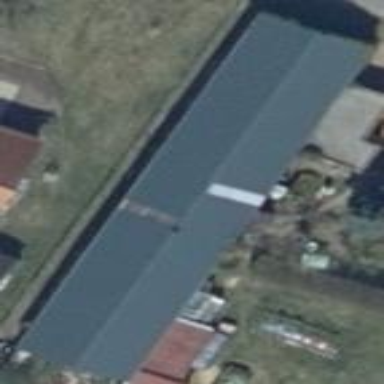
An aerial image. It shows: Building with gabled roof. The roof orientation is along the building.